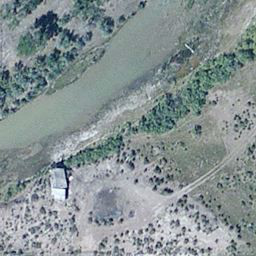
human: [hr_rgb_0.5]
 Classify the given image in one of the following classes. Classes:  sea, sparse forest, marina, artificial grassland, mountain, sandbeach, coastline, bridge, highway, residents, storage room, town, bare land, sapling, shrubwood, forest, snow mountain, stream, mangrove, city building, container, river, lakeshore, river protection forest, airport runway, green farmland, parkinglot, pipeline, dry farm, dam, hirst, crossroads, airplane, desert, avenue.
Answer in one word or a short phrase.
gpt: river